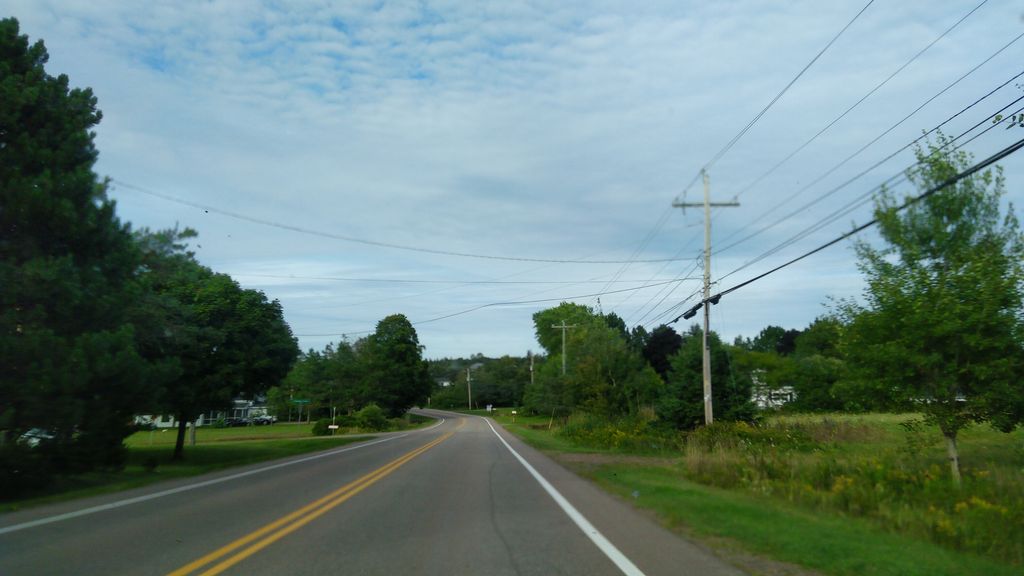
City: charlottetown